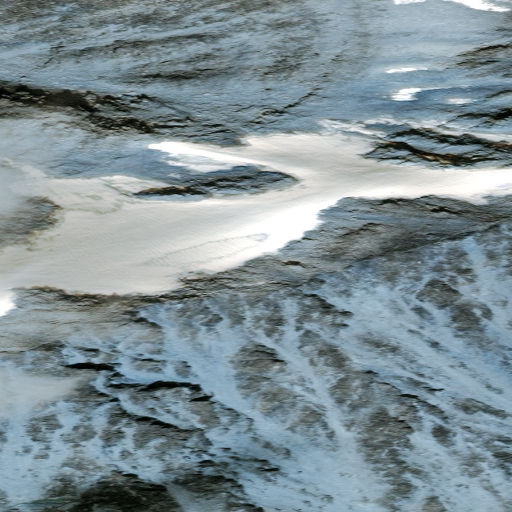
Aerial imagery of mountain in Alaska named Inualurak Mountain containing only unknown